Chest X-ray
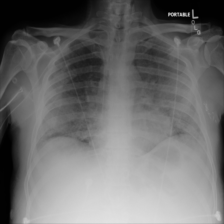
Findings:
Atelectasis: negative
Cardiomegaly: negative
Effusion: negative
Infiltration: negative
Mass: negative
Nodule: negative
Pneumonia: negative
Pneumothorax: negative
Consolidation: negative
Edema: negative
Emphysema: negative
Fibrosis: negative
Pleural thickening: negative
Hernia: negative